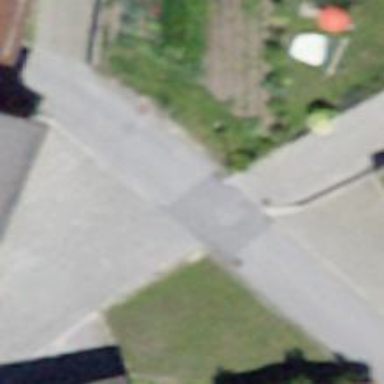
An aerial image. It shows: Residential road with cobblestone surface.